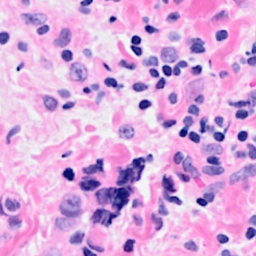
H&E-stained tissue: Breast